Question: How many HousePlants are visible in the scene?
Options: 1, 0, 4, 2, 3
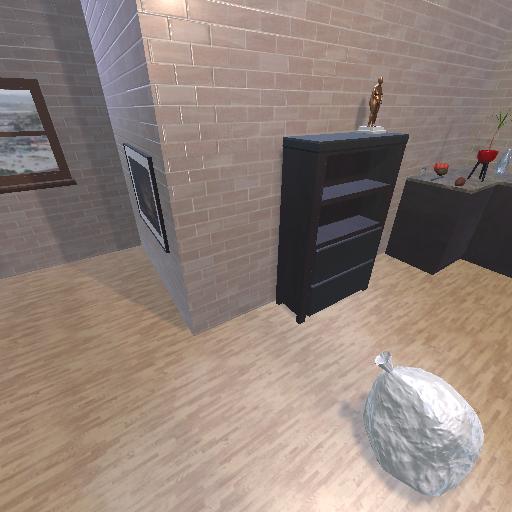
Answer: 1